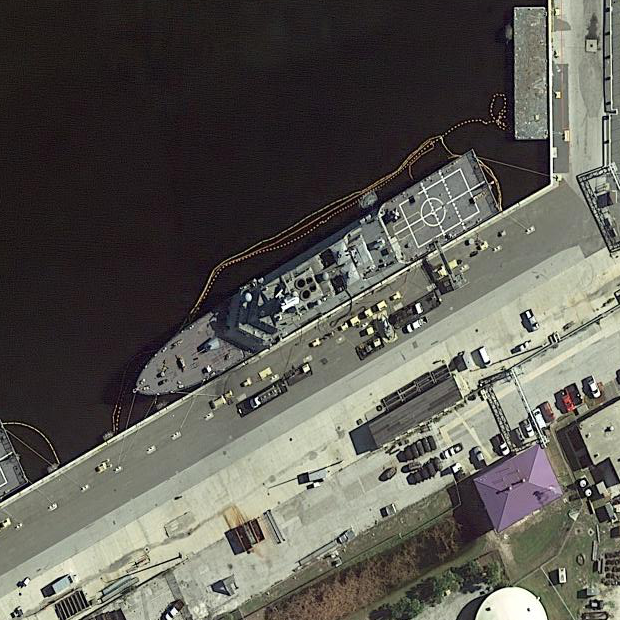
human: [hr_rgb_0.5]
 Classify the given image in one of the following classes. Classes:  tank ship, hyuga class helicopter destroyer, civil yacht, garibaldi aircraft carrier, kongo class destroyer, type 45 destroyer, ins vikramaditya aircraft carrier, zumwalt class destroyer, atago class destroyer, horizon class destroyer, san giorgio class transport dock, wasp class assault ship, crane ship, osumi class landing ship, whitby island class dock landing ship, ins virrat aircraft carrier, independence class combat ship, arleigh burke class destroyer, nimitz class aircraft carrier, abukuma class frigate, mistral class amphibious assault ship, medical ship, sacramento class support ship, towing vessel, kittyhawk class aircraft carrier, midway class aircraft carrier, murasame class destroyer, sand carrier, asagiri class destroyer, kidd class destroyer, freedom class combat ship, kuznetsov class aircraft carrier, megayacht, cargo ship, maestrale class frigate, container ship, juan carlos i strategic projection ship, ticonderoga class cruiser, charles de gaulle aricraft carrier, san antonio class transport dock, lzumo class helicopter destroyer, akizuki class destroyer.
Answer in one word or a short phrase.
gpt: Freedom class combat ship